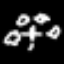
Label: airplane